Question: I have some problem with drawing in Qt.
I need to draw a infinite line on QGraphicsScene with QPainter. And about line I know only base point and line direction (or base point and one more point, that lays on this line).
In result, I need something like that.

But I didn't find any solutions or something close to my problem.
I hope that someone faced with similar problem and can help me.
Thank you in advance for all your recommends.
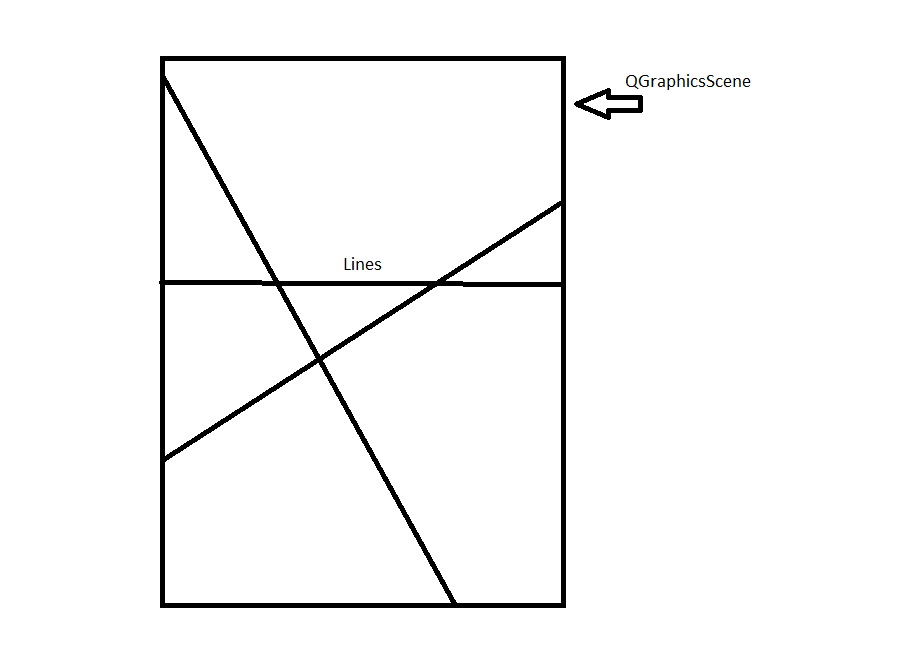
Answer: You can assume that an infinite line is a line which the start and end points are outside the scene.
If you calculate the diagonal length of your scene, you have the maximum visible length of any line.
After that, you can use 'QLineF' to create your "infinite" line.
An example with PyQt5:
'''
direction = -45
basePoint = QPointF(200, 200)
maxLength = math.sqrt(scene.width() ** 2 * scene.height() ** 2)
line1 = QLineF(basePoint, basePoint + QPointF(1, 0)) # Avoid an invalid line
line2 = QLineF(basePoint, basePoint + QPointF(1, 0))
# Find the first point outside the scene
line1.setLength(maxLength / 2)
line1.setAngle(direction)
# Find the sceond point outside the scene
line2.setLength(maxLength / 2)
line2.setAngle(direction + 180)
# Make a new line with the two end points
line = QLineF(line1.p2(), line2.p2())
scene.addItem(QGraphicsLineItem(line))
'''